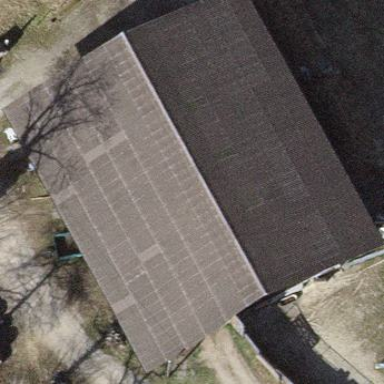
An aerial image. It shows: Stable building with gabled roof.